Interaction volume radius: 5 \u00c5
Interaction volume height: 20 \u00c5
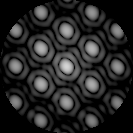
Disorder parameter: 0.02406